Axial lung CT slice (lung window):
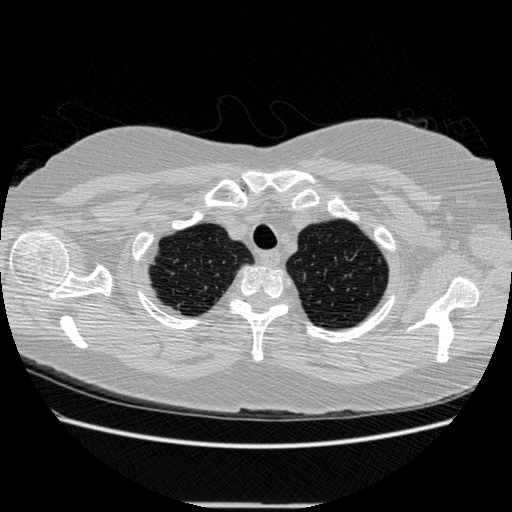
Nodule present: no